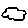
Label: cloud